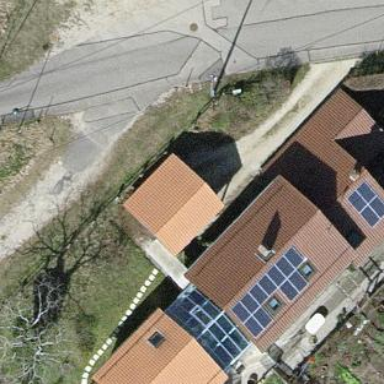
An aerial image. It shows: Simple and straightforward house.